Question: I'm using SQL Server 2012 Express (T-SQL) and I have this table (AwardsPlayers) with the following data in it. My database does not support MySQL. I've looked <URL> but I still can't get it right.
If I create a function, will that work in a 4-table join where I have multiple aggregate columns as only one column of many within that join?
'''
playerID awardID yearID lgID notes
puckett Gold Glove 1986 AL OF
puckett Silver Slugger 1986 AL OF
puckett TSN All-Star 1986 AL OF
puckett Gold Glove 1987 AL OF
puckett Silver Slugger 1987 AL OF
puckett TSN All-Star 1987 AL OF
puckett Gold Glove 1988 AL OF
'''
I have a larger join I'm using, but from this table I want to be able to return a Query for each playerID and yearID the awardID that correspond to that year.
For instance from the table above the query would return this:
'''
playerID yearID Awards
puckett 1986 Gold Glove, Silver Slugger, TSN All-Star
puckett 1987 Gold Glove, Silver Slugger, TSN All-Star
puckett 1988 Gold Glove
'''
And a blank in the Awards column, should there be no awards for that year.
The Coalesce doesn't work as is, as it wasn't to return an INT, but can't on a VARCHAR type.
My current Query:
'''
--Player Stat Cards, along with Awards, Salary
select
m.namefirst,
m.namelast,
b.yearID,
b.yearID-m.birthyear as Age,
b.G,b.AB,b.R,b.H,b.[2B],b.[3B],b.HR,b.RBI,b.SB,b.BB,b.SO,left(round((b.h*1.000/b.ab),3),5) as Average
,b.IBB,b.HBP,b.SH,b.SF,b.SF,b.GIDP
, **COALESCE(a.awardID + ',' + '',0) +a.awardID**
from batting b
inner join
[master] m on b.playerID=m.playerID
inner join
AwardsPlayers a
on m.playerID=a.playerID
inner join Salaries s
on m.playerID=s.playerID
where m.playerID = 'puckett'
group by
m.namefirst,
m.namelast,
b.yearID,
b.yearID-m.birthyear,
b.G,b.AB,b.R,b.H,b.[2B],b.[3B],b.HR,b.RBI,b.SB,b.BB,b.SO,left(round((b.h*1.000/b.ab),3),5)
,b.IBB,b.HBP,b.SH,b.SF,b.SF,b.GIDP, **COALESCE(a.awardID + ',' + '',0) +a.awardID**
'''
Thanks in advance.
Per the addition of Sswater Shi's contribution...my expression now gives this (much better), however, it returns ALL values found in that column whether or not they are particular to that player for that yearID or not.

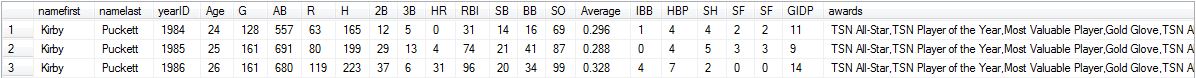
Answer: Please try this one:
'''
SELECT playerID, yearID, awards = STUFF(
(select ',' + [awardID] from AwardsPlayers t
where playerID = AwardsPlayers.playerID
and yearID = AwardsPlayers.yearID
for xml path('')) , 1 , 1 , '')
FROM AwardsPlayers
GROUP BY playerID, yearID
'''